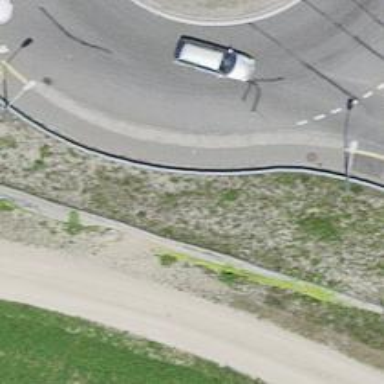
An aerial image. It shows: Block barrier.